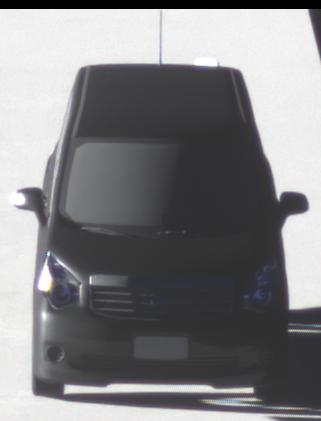
Make: Toyota
Model: Noah
Detailed model: Voxy R70G
Model produced from: 2007
Model produced until: 2013
Doors: 5
Color: black
Road condition: dry road
Daytime: sunrise or sunset
Contrast: high contrast